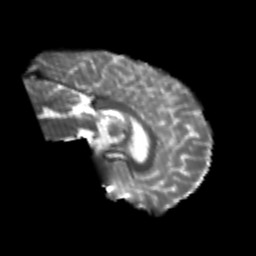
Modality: T2w
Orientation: sagittal
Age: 24
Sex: male
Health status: healthy
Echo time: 0.074 s